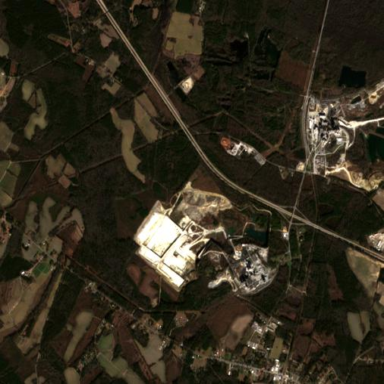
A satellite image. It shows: Quarry used for extracting aggregate resources.